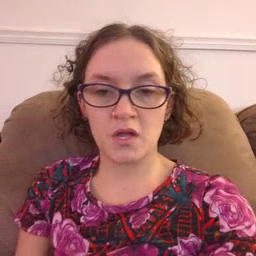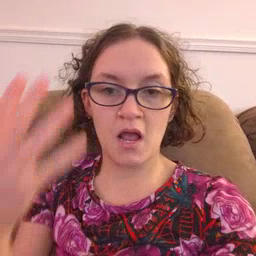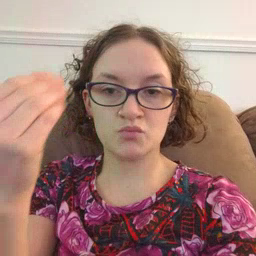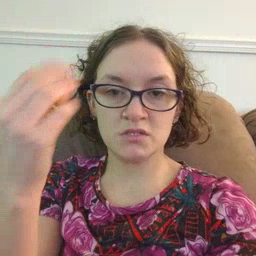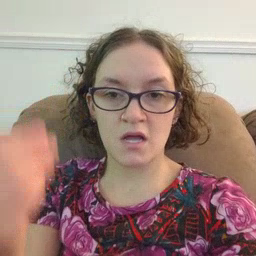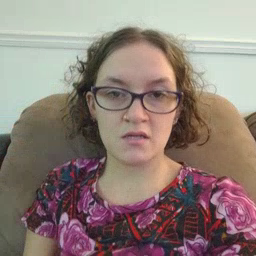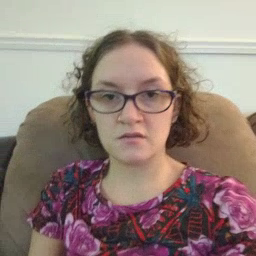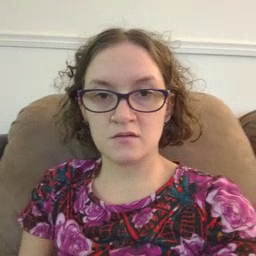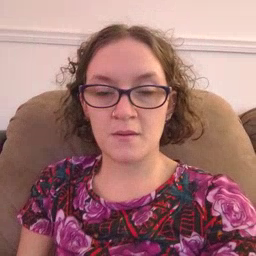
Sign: outside